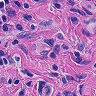
Metastatic tissue present: yes